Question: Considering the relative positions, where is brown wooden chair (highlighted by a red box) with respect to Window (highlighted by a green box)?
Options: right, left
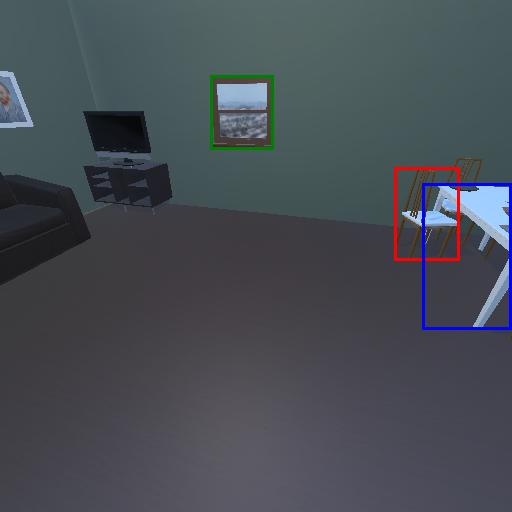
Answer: right